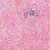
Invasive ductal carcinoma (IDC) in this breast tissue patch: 0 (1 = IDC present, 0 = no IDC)